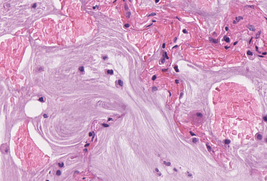
Tumor epithelial tissue: no
Tumor-associated stroma tissue: no
Normal tissue: yes